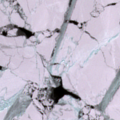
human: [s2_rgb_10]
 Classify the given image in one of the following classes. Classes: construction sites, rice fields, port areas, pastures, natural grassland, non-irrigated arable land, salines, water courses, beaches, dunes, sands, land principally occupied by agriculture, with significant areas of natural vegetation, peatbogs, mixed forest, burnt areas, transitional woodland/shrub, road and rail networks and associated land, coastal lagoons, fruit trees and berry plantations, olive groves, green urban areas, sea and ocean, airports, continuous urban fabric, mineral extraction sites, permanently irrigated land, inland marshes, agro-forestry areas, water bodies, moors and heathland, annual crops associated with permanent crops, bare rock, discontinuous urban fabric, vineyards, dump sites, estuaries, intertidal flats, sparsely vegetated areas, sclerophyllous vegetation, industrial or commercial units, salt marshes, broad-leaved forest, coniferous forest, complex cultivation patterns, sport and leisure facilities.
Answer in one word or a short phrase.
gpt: sea and ocean